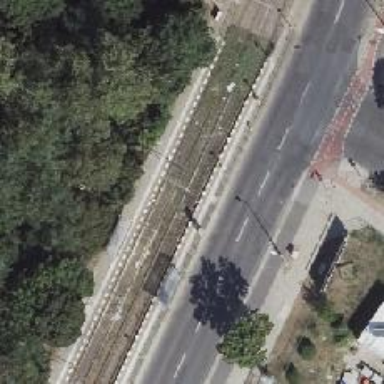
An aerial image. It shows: Tram stop.